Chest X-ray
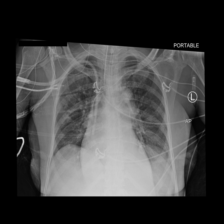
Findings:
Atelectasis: negative
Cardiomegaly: negative
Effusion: negative
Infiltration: negative
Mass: negative
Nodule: negative
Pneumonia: negative
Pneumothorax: negative
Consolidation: negative
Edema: negative
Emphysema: negative
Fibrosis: negative
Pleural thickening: negative
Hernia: negative